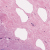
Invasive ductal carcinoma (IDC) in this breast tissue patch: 0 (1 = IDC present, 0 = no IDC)